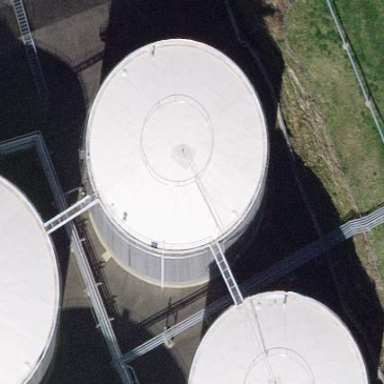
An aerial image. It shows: Industrial building housing storage tank.